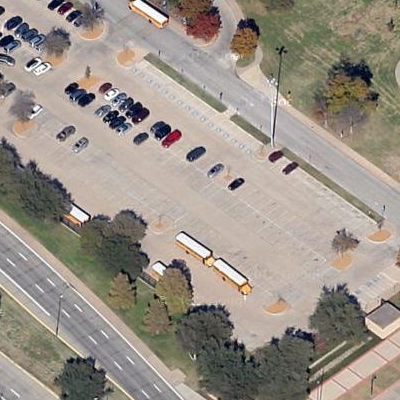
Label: gParking